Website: slack
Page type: stored-credit-cards
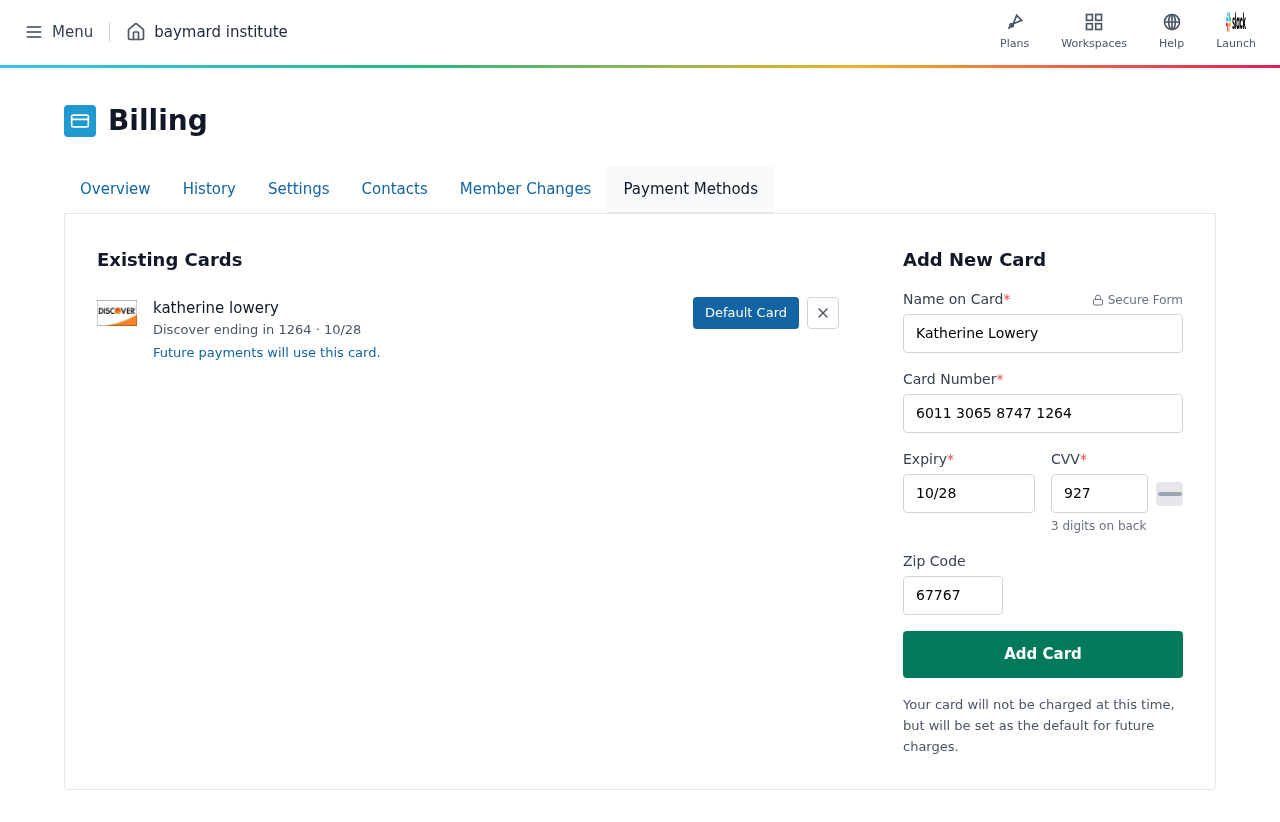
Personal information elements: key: PII_CARD_CVV
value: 927
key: PII_CARD_EXPIRY
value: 10/28
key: PII_CARD_EXPIRY_MONTH
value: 10
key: PII_CARD_EXPIRY_YEAR
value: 28
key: PII_CARD_LAST4
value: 1264
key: PII_CARD_NUMBER
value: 6011 3065 8747 1264
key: PII_CARD_TYPE
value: Discover
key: PII_FULLNAME
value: katherine lowery
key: PII_FULLNAME
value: Katherine Lowery
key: PII_POSTCODE
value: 67767